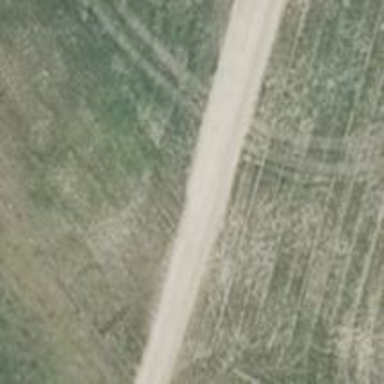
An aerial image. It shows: Track with grade 4 track type.